Interaction volume radius: 10 \u00c5
Interaction volume height: 10 \u00c5
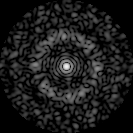
Disorder parameter: 0.8471